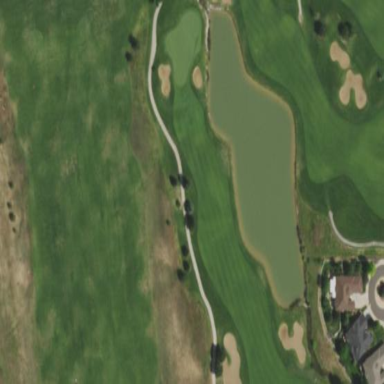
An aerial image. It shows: Driving range for golf on grass.